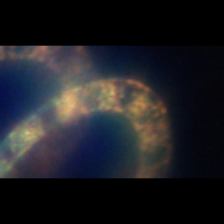
Taxon: Eucampia
Group: Diatoms